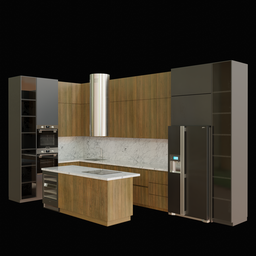
Label: furniture